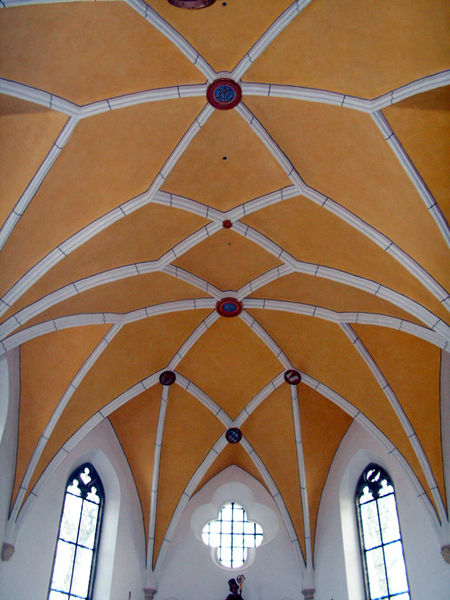
Titel: Pfarrkirche St. Leonhard
Standort: Ganacker, Pfarrkirche St. Leonhard (EU - D - Bayern)
Schlagwörter: blau, weiß, gelb, ocker, fenster, glas, licht, orange, säule, blüte, rot, stein, bild, kirche, figur, decke, gotik, kontrast, rosa, kreis, rund, bogen, kuppel, detail, foto, gang, gewölbe, stern, rippen, schlussstein, kreuzrippen, gotisch, kreuzgewölbe, rippengewölbe, schlusssteine, spitzbogen, romanik, kapelle, heiliger, streben, geometrie, netz, masswerk, bogengang, neogotik, ewölbe, blid, gewöln, begewölbe, gotrik